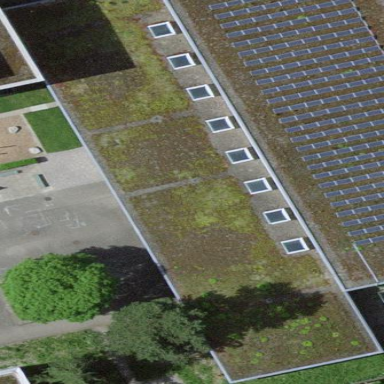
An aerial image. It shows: View of roof of building.